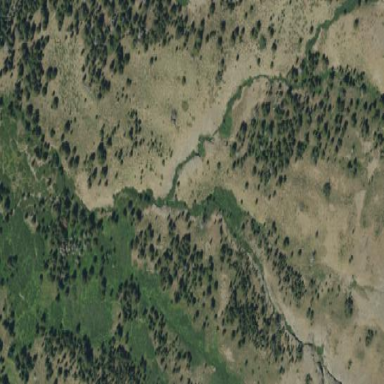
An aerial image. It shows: Wet meadow with wooded vegetation.